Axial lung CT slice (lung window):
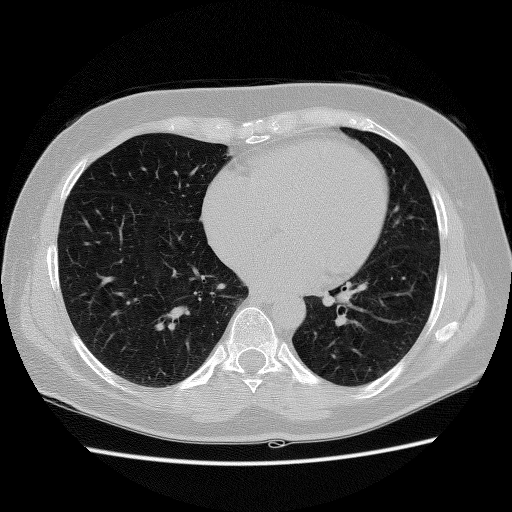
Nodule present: no